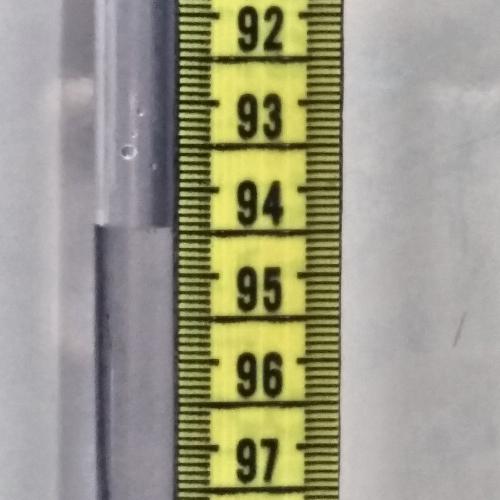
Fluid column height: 94.4 cm